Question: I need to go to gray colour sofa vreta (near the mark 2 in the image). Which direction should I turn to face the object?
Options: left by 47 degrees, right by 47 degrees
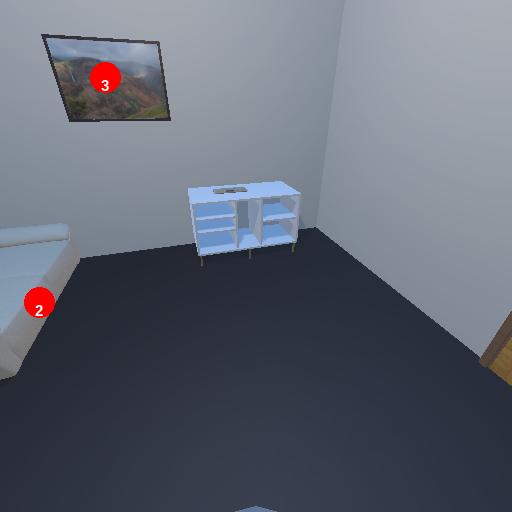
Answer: left by 47 degrees